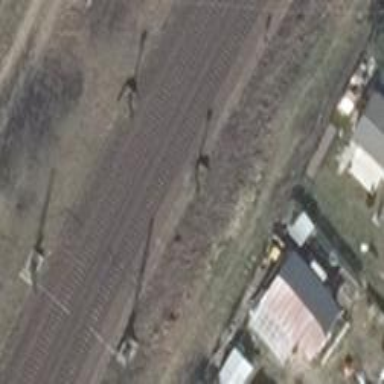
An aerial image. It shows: Railway signal.